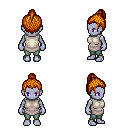
a pixel art fantasy rpg character, female body template, dark elf, purple skin, white tunic, teal pants, dark blonde short topknot hairstyle, four views (front, back, left, right), 2x2 character sprite sheet, small pixel art, hard edges, no anti-aliasing